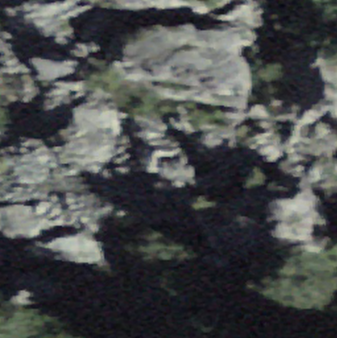
Label: bouldering_area